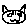
Label: cat